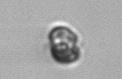
Label: Dinophyceae